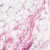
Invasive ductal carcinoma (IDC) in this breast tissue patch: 0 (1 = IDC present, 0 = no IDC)